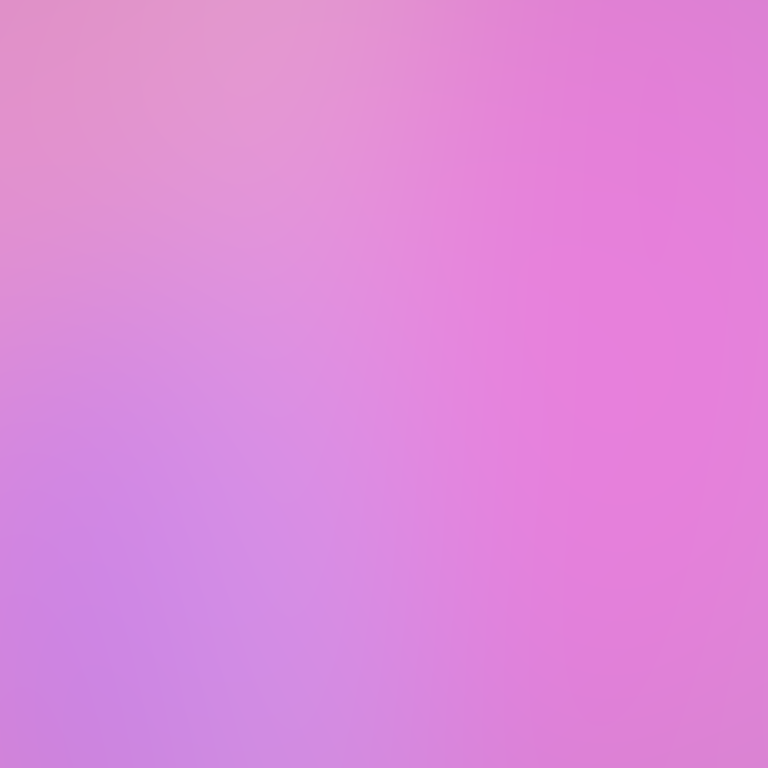
Abstract light effect, smooth gradient from soft pink to light purple, calm atmosphere, diffuse light, no room, no furniture, no objects.